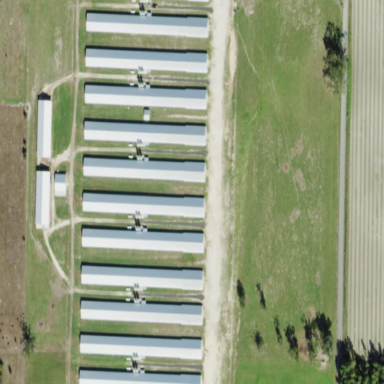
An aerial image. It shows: Poultry farmyard is depicted in the image.